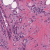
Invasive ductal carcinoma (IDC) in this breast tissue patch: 1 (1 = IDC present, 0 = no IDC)